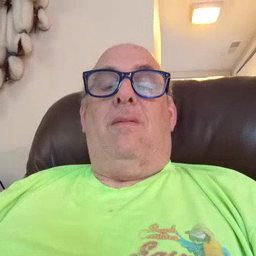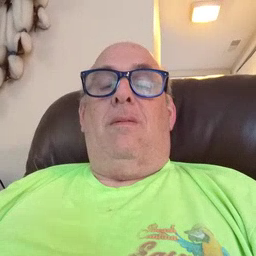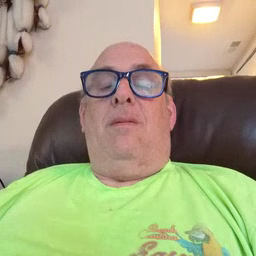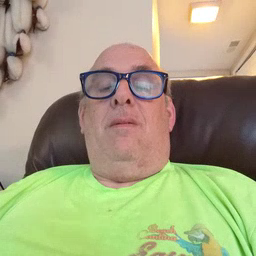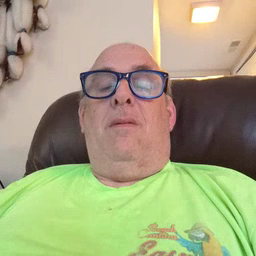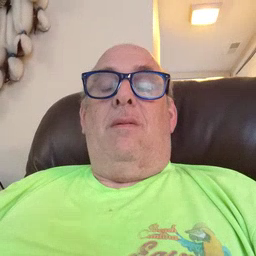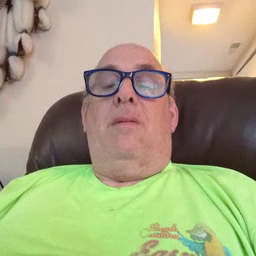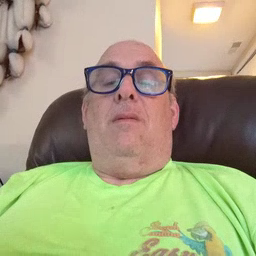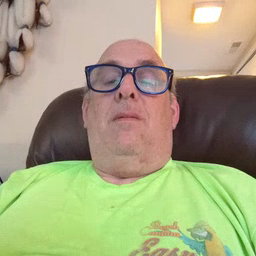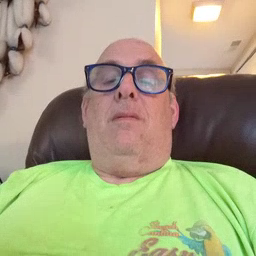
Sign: book